Question:
Hi all. I'd like to be able to highlight a div inside a container DIV that has overflow:hidden set (changing this is not an option). I'm using the CSS 'outline' and 'box-shadow' properties to do this. The issue is that when the DIV is the full size of the outer div, you can't see that it's selected as the outline is (unsurprisingly) clipped to the outer div. Also, if the inner div is against one of the edges the issue occurs.
The attached images shows the layout of the divs, red is the outer div, purple the 'outline' and black the DIV I want to highlight - in that example the purple highlight to the left is clipped.
So the question is, is there a way (JavaScript & jQuery are fine) of overlaying the black div with another div such that (a) the overlay div isn't clipped to the outer div, and (b) when the black div moves or is resized, the overlay moves/resizes with it?
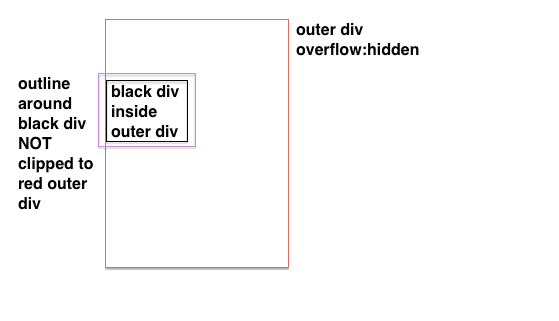
Answer: Set theblack div to "positon:relative". Then put the outline into that div, and set it with "position:absolute". With top,left,with and height you can put it "around" the black div.
Edit:
Sry, the black div has to be position absolute, too. Working example see here:
<URL>